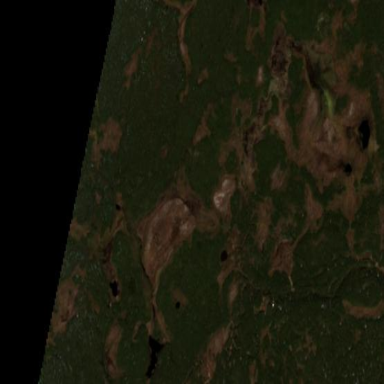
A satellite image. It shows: Bog wetland.